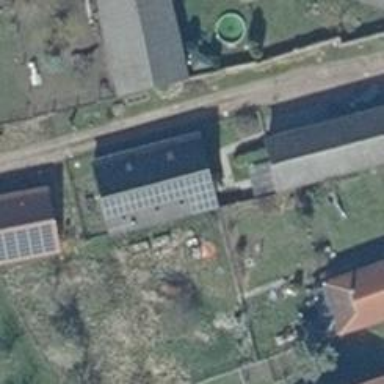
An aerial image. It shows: Solar photovoltaic panel generating electricity through small installation.